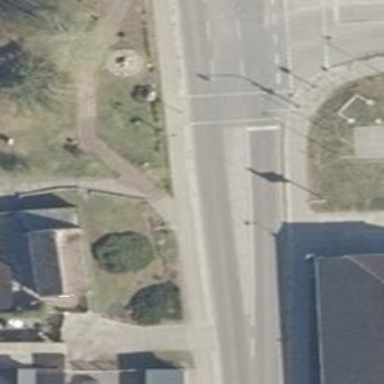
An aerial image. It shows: Road with traffic signals.